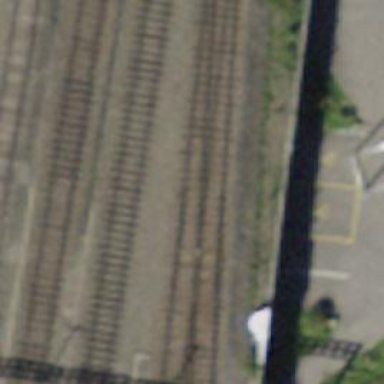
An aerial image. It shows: Railway track with electrified contact lines. This is siding track.